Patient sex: M
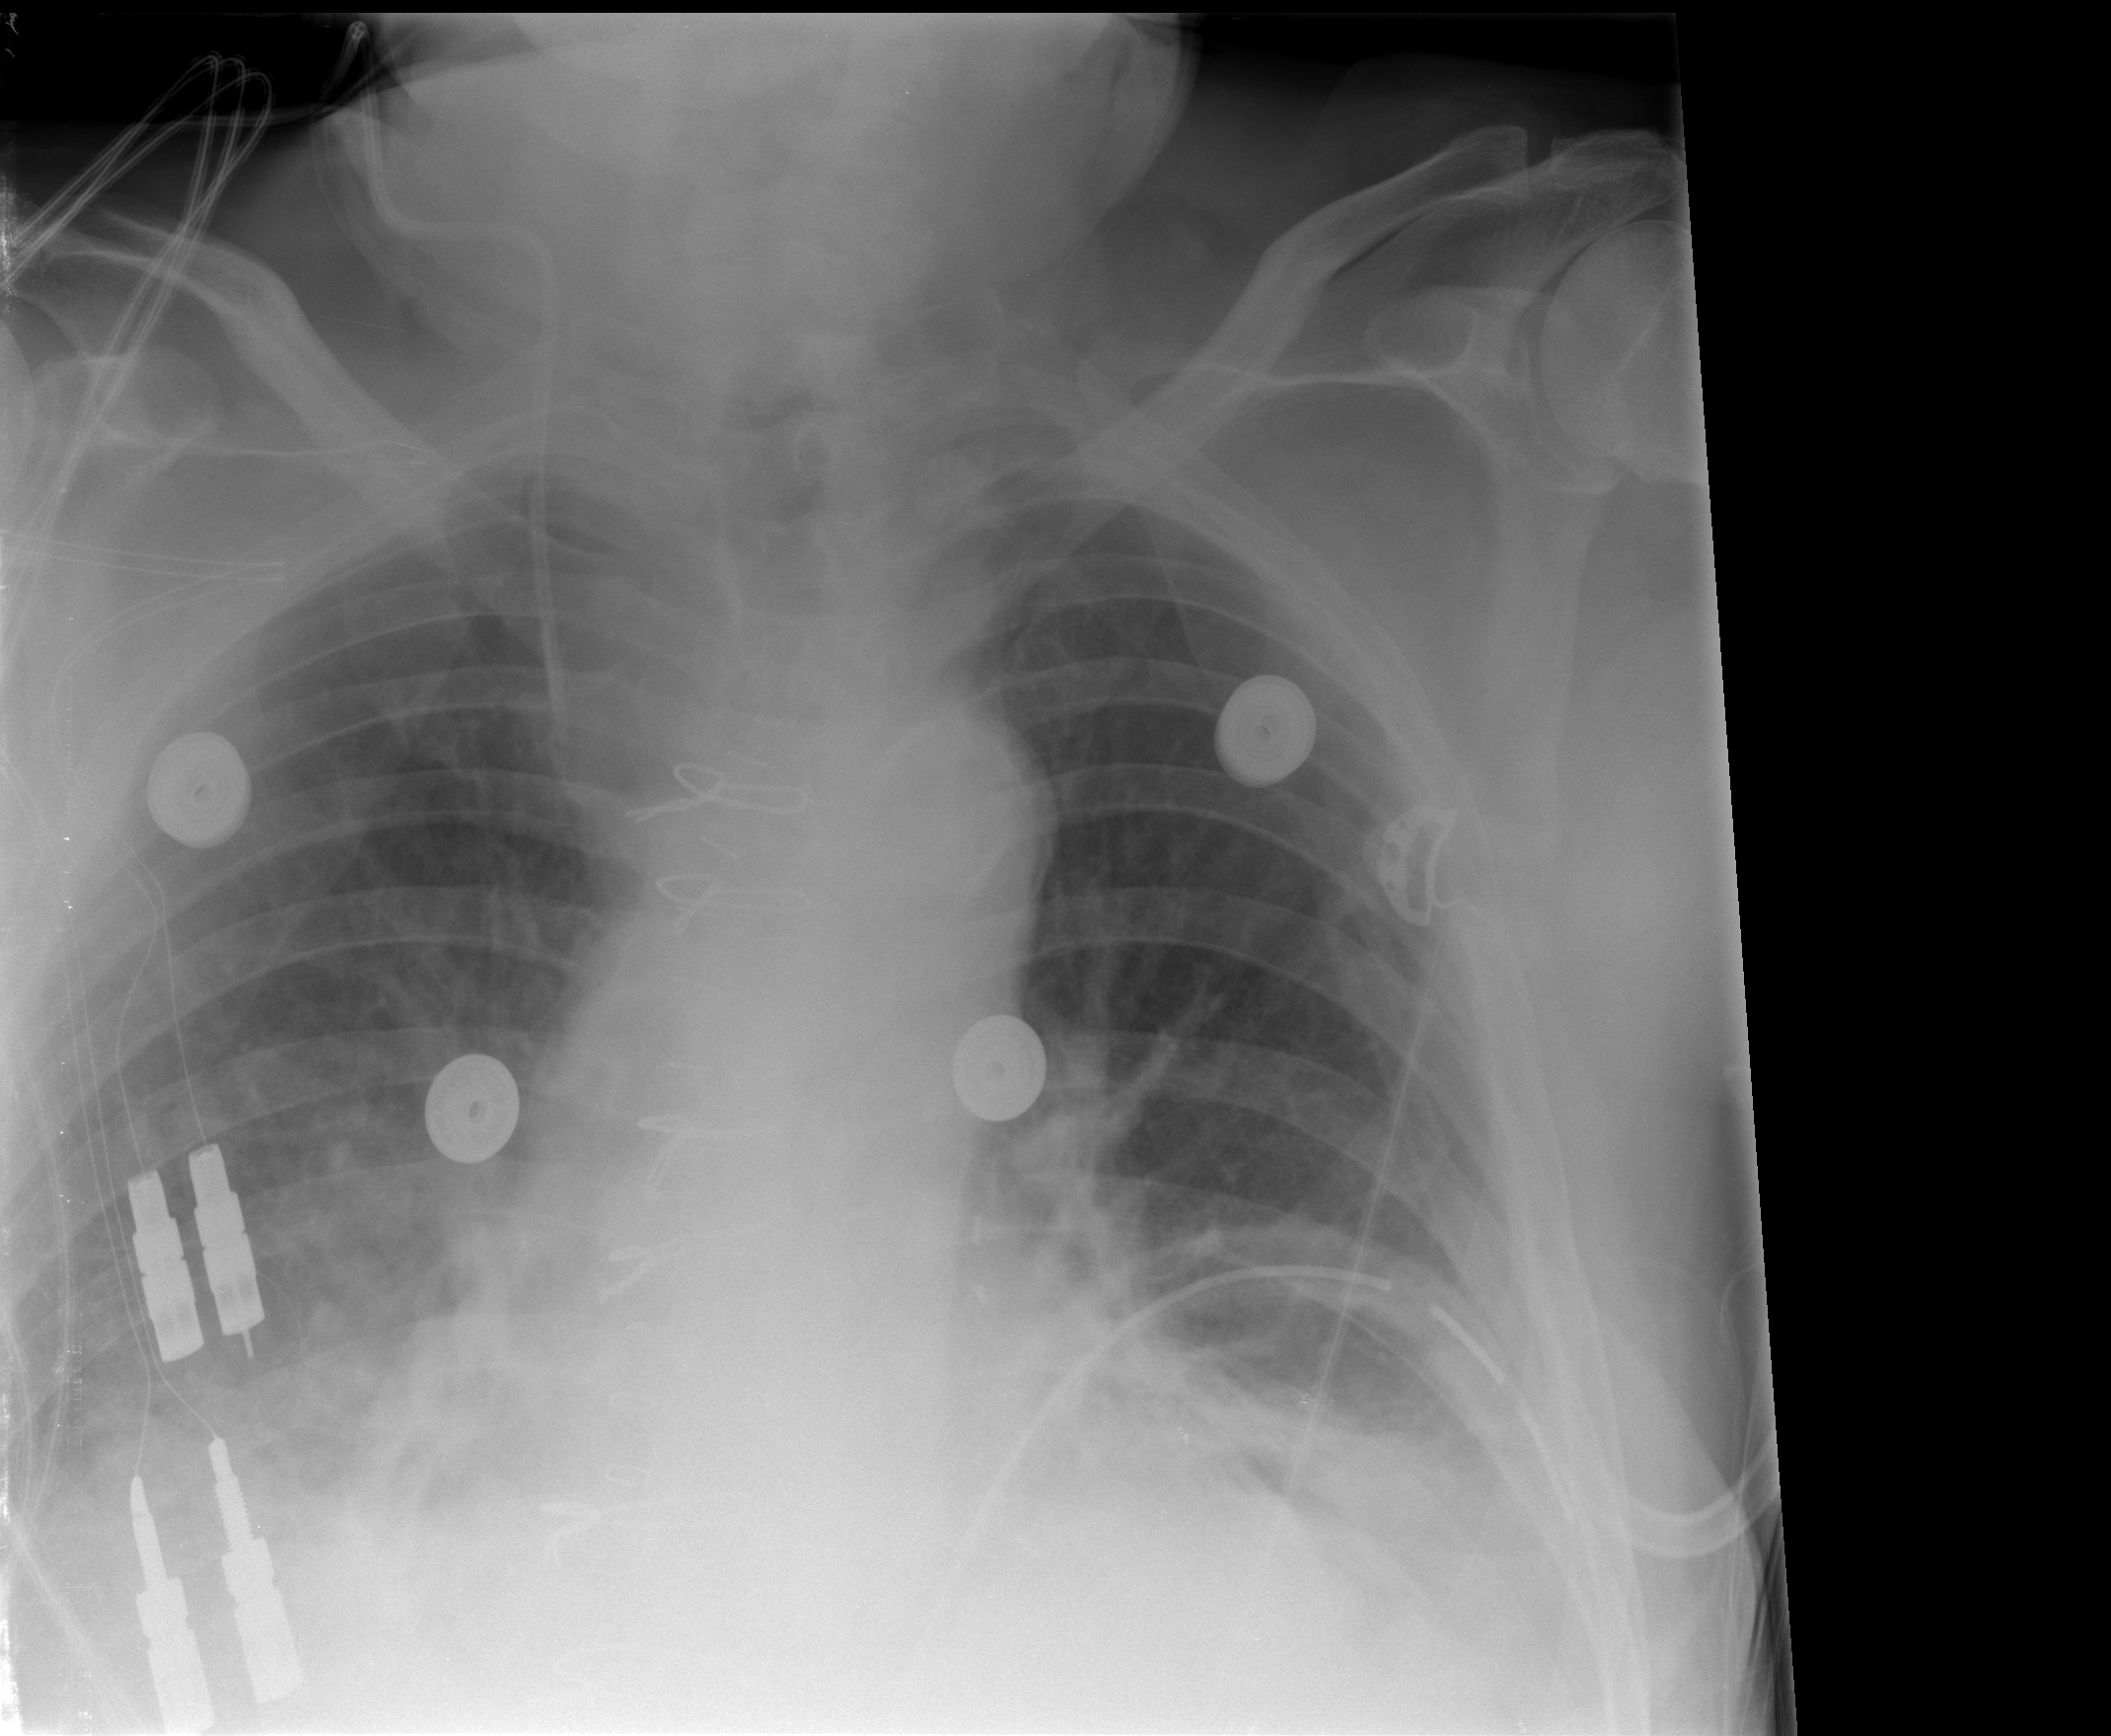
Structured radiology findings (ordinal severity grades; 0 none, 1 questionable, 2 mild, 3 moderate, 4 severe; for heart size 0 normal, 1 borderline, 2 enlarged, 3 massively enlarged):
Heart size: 0
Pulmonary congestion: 2
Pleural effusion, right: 2
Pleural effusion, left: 2
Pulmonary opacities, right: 2
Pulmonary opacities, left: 1
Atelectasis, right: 2
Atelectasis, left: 2